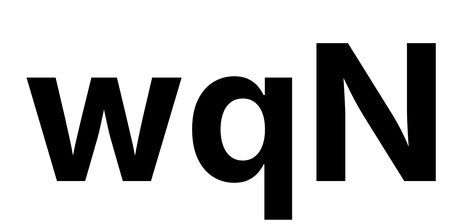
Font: Inter_Bold